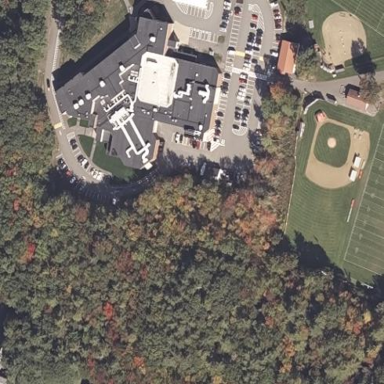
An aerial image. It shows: School building or complex.